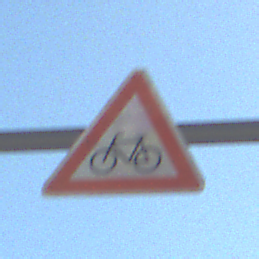
Verkehrszeichen: RadverkehrRechts
Umgebung: Outdoor, Nature
Tageszeit: Midday
Wetter: Clear
Licht: Natural
Jahreszeit: Summer
Kontrast: HighContrast